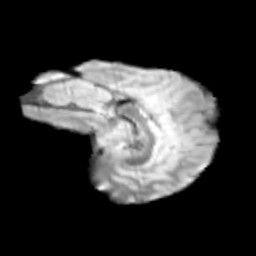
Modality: T2w
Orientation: sagittal
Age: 11
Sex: male
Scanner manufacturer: siemens
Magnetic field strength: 3 T
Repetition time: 3.8 s
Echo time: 0.07 s